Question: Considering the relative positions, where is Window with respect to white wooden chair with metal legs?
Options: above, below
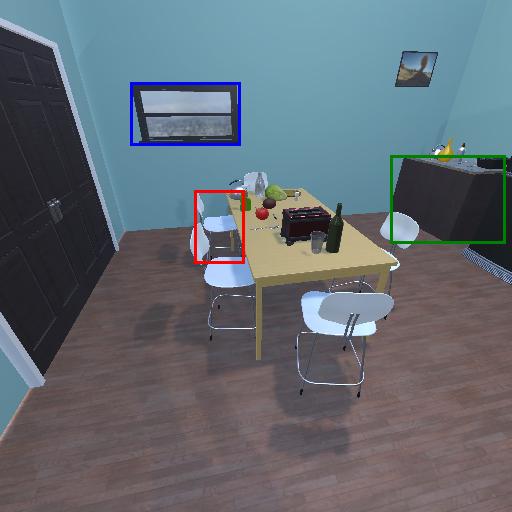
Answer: above